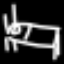
Label: bed